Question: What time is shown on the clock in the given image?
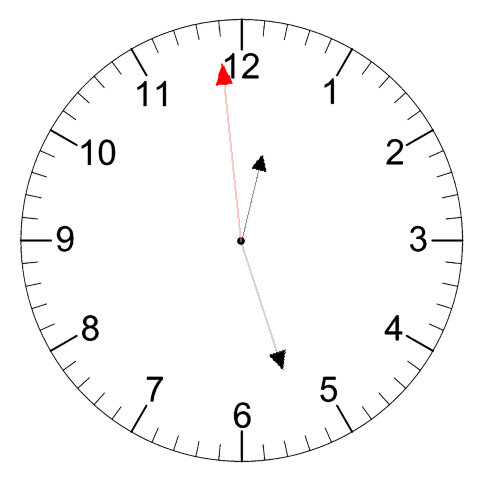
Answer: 12:26:59